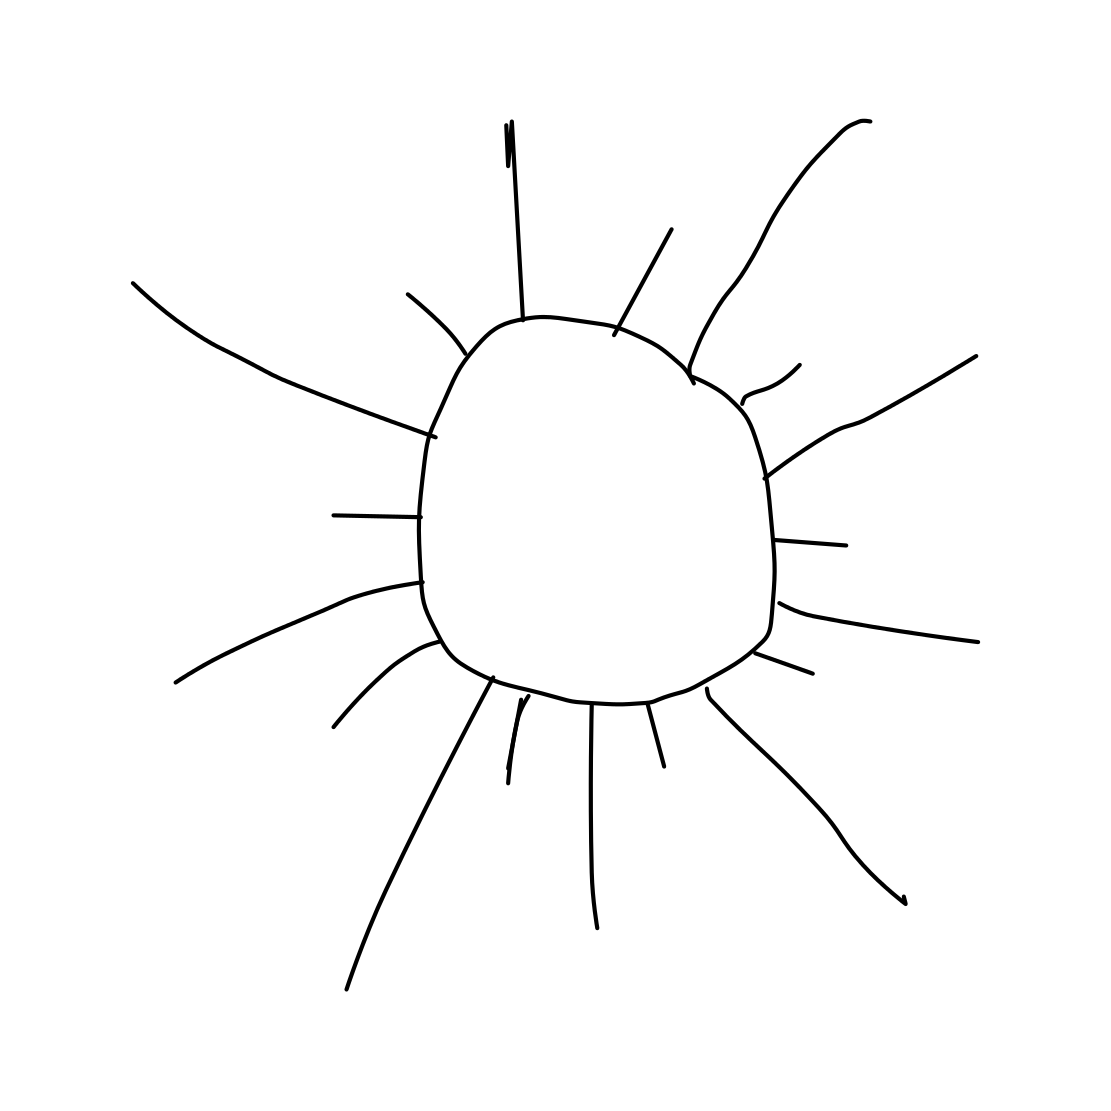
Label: sun